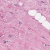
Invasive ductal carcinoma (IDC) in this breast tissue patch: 0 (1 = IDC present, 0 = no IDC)